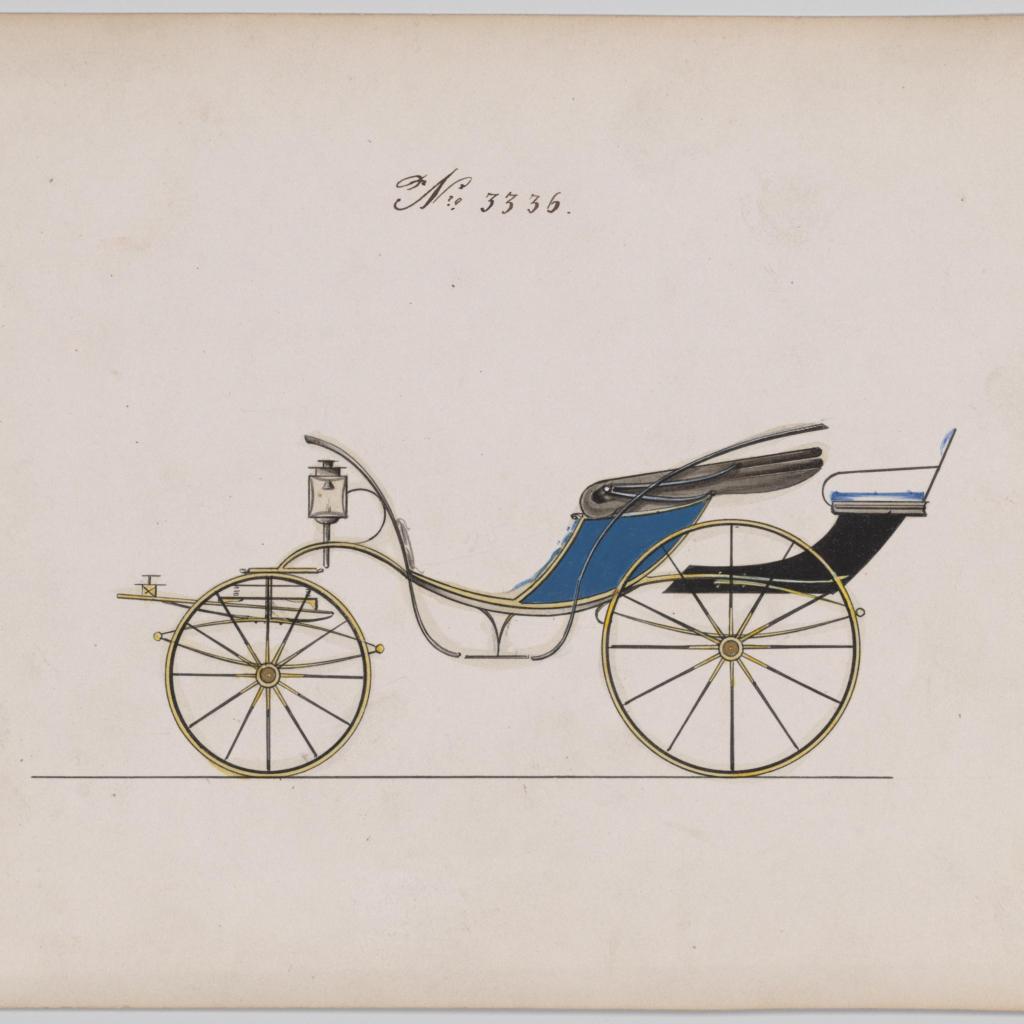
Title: Design for Pony Phaeton, no. 3336
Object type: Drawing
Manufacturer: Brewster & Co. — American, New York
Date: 1877
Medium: Pen and black ink, watercolor and gouache with gum arabic
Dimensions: Sheet: 6 9/16 x 9 3/4 in. (16.7 x 24.8 cm)
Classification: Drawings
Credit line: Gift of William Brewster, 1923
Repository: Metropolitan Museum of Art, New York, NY